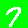
Digit: 7